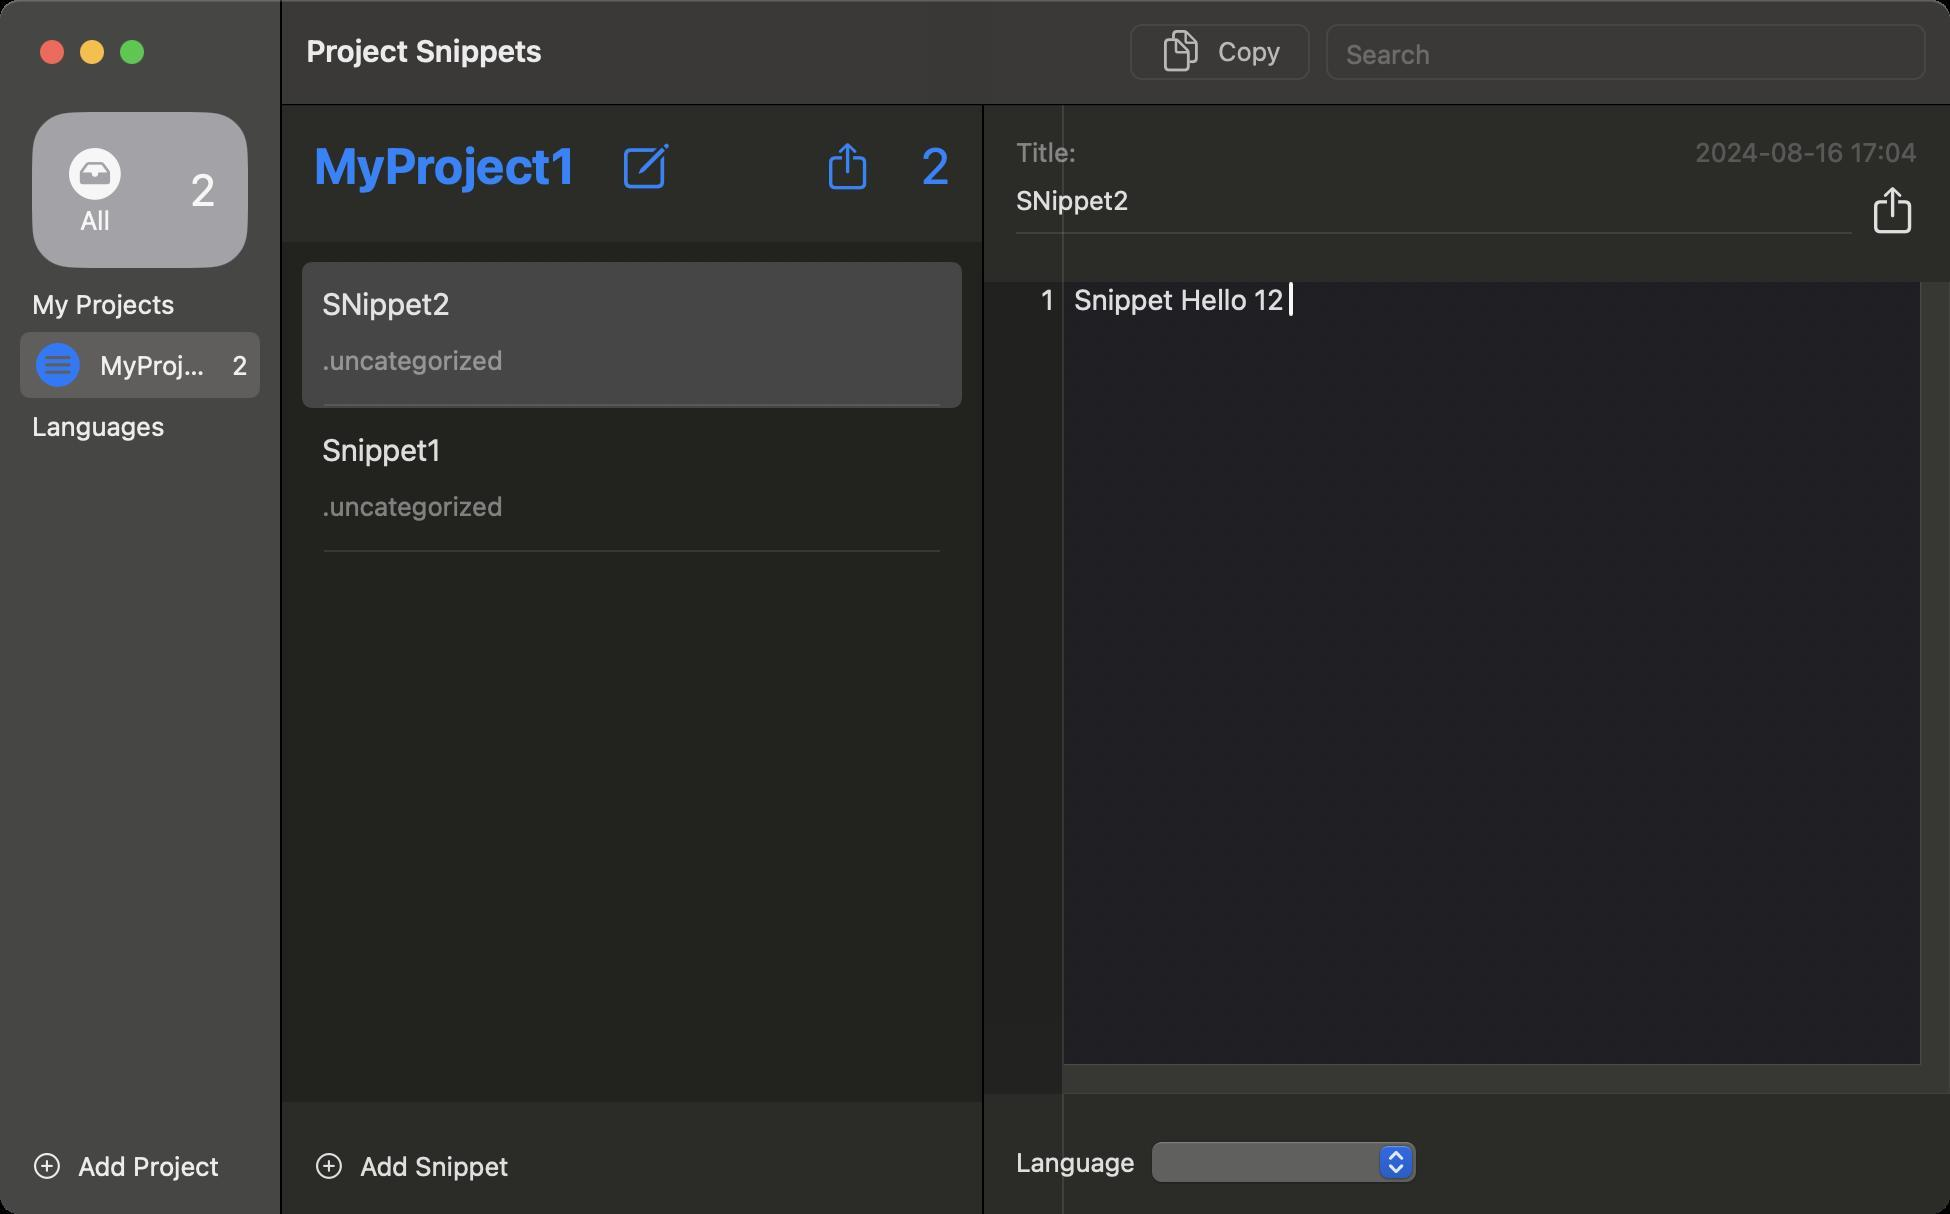
Accessibility tree:
{"name": "Project_Snippets", "role": "AXWindow", "description": null, "role_description": "standard window", "value": null, "position": "339.00;153.00", "size": "975;607", "children": [{"name": null, "role": "AXGroup", "description": null, "role_description": "group", "value": null, "position": "0.00;0.00", "size": "975;607", "children": [{"name": null, "role": "AXSplitGroup", "description": null, "role_description": "split group", "value": null, "position": "0.00;0.00", "size": "975;607", "children": [{"name": null, "role": "AXGroup", "description": null, "role_description": "group", "value": null, "position": "0.00;0.00", "size": "140;607", "children": [{"name": null, "role": "AXScrollArea", "description": null, "role_description": "scroll area", "value": null, "position": "0.00;52.00", "size": "140;499", "children": [{"name": null, "role": "AXOutline", "description": "Sidebar", "role_description": "outline", "value": null, "position": "0.00;52.00", "size": "140;499", "children": [{"name": null, "role": "AXRow", "description": null, "role_description": "outline row", "value": null, "position": "0.00;52.00", "size": "140;86", "children": [{"name": null, "role": "AXCell", "description": null, "role_description": "cell", "value": null, "position": "10.00;52.00", "size": "120;86", "children": [{"name": null, "role": "AXButton", "description": "All, 2", "role_description": "button", "value": null, "position": "16.00;56.00", "size": "108;78", "children": []}]}]}, {"name": null, "role": "AXRow", "description": null, "role_description": "outline row", "value": null, "position": "0.00;138.00", "size": "140;28", "children": [{"name": null, "role": "AXCell", "description": null, "role_description": "cell", "value": null, "position": "10.00;138.00", "size": "120;28", "children": [{"name": null, "role": "AXStaticText", "description": null, "role_description": "text", "value": "My Projects", "position": "16.00;144.00", "size": "72;16", "children": []}]}]}, {"name": null, "role": "AXRow", "description": null, "role_description": "outline row", "value": null, "position": "0.00;166.00", "size": "140;33", "children": [{"name": null, "role": "AXCell", "description": null, "role_description": "cell", "value": null, "position": "10.00;166.00", "size": "120;33", "children": [{"name": null, "role": "AXButton", "description": "MyProject1, 2", "role_description": "button", "value": null, "position": "16.00;170.00", "size": "108;25", "children": []}]}]}, {"name": null, "role": "AXRow", "description": null, "role_description": "outline row", "value": null, "position": "0.00;199.00", "size": "140;28", "children": [{"name": null, "role": "AXCell", "description": null, "role_description": "cell", "value": null, "position": "10.00;199.00", "size": "120;28", "children": [{"name": null, "role": "AXStaticText", "description": null, "role_description": "text", "value": "Languages", "position": "16.00;205.00", "size": "66;16", "children": []}]}]}, {"name": null, "role": "AXColumn", "description": null, "role_description": "column", "value": null, "position": "10.00;52.00", "size": "120;499", "children": []}]}]}, {"name": null, "role": "AXButton", "description": "Add Project", "role_description": "button", "value": null, "position": "17.00;575.00", "size": "93;16", "children": []}]}, {"name": null, "role": "AXSplitter", "description": null, "role_description": "splitter", "value": 140.0, "position": "140.00;52.00", "size": "1;555", "children": []}, {"name": null, "role": "AXGroup", "description": null, "role_description": "group", "value": null, "position": "141.00;0.00", "size": "350;607", "children": [{"name": null, "role": "AXStaticText", "description": null, "role_description": "text", "value": "MyProject1", "position": "157.00;68.00", "size": "131;29", "children": []}, {"name": null, "role": "AXImage", "description": "Compose", "role_description": "image", "value": null, "position": "312.00;70.00", "size": "25;25", "children": []}, {"name": null, "role": "AXButton", "description": "Share", "role_description": "button", "value": null, "position": "414.50;70.00", "size": "19;25", "children": []}, {"name": null, "role": "AXStaticText", "description": null, "role_description": "text", "value": "2", "position": "460.50;68.00", "size": "14;29", "children": []}, {"name": null, "role": "AXScrollArea", "description": null, "role_description": "scroll area", "value": null, "position": "141.00;121.00", "size": "350;430", "children": [{"name": null, "role": "AXTable", "description": null, "role_description": "list", "value": null, "position": "141.00;121.00", "size": "350;430", "children": [{"name": null, "role": "AXRow", "description": null, "role_description": "table row", "value": null, "position": "141.00;131.00", "size": "350;73", "children": [{"name": null, "role": "AXCell", "description": null, "role_description": "cell", "value": null, "position": "157.00;131.00", "size": "318;73", "children": [{"name": null, "role": "AXButton", "description": "SNippet2, .uncategorized", "role_description": "button", "value": null, "position": "161.00;142.00", "size": "310;61", "children": []}]}]}, {"name": null, "role": "AXRow", "description": null, "role_description": "table row", "value": null, "position": "141.00;204.00", "size": "350;73", "children": [{"name": null, "role": "AXCell", "description": null, "role_description": "cell", "value": null, "position": "157.00;204.00", "size": "318;73", "children": [{"name": null, "role": "AXButton", "description": "Snippet1, .uncategorized", "role_description": "button", "value": null, "position": "161.00;215.00", "size": "310;61", "children": []}]}]}, {"name": null, "role": "AXColumn", "description": null, "role_description": "column", "value": null, "position": "151.00;121.00", "size": "330;430", "children": []}]}]}, {"name": null, "role": "AXButton", "description": "Add Snippet", "role_description": "button", "value": null, "position": "158.00;575.00", "size": "96;16", "children": []}]}, {"name": null, "role": "AXSplitter", "description": null, "role_description": "splitter", "value": 350.0, "position": "491.00;52.00", "size": "1;555", "children": []}, {"name": null, "role": "AXGroup", "description": null, "role_description": "group", "value": null, "position": "492.00;0.00", "size": "483;607", "children": [{"name": null, "role": "AXStaticText", "description": null, "role_description": "text", "value": "Title:", "position": "508.00;68.00", "size": "30;16", "children": []}, {"name": null, "role": "AXStaticText", "description": null, "role_description": "text", "value": "2024-08-16 17:04", "position": "847.50;68.00", "size": "112;16", "children": []}, {"name": null, "role": "AXTextField", "description": null, "role_description": "text field", "value": "SNippet2", "position": "508.00;92.00", "size": "418;16", "children": []}, {"name": null, "role": "AXButton", "description": "Share", "role_description": "button", "value": null, "position": "937.00;92.00", "size": "19;25", "children": []}, {"name": null, "role": "AXScrollArea", "description": null, "role_description": "scroll area", "value": null, "position": "492.00;141.00", "size": "483;406", "children": [{"name": null, "role": "AXTextArea", "description": null, "role_description": "text entry area", "value": "Snippet Hello 12 ", "position": "532.00;141.00", "size": "428;391", "children": []}, {"name": null, "role": "AXScrollBar", "description": null, "role_description": "scroll bar", "value": 0.0, "position": "532.00;532.00", "size": "428;15", "children": []}, {"name": null, "role": "AXScrollBar", "description": null, "role_description": "scroll bar", "value": 0.0, "position": "960.00;141.00", "size": "15;391", "children": []}, {"name": null, "role": "AXRuler", "description": null, "role_description": "ruler", "value": null, "position": "492.00;141.00", "size": "40;406", "children": []}]}, {"name": null, "role": "AXStaticText", "description": null, "role_description": "text", "value": "Language", "position": "508.00;573.00", "size": "60;16", "children": []}, {"name": null, "role": "AXPopUpButton", "description": null, "role_description": "pop up button", "value": "Xml", "position": "576.00;571.00", "size": "132;20", "children": []}]}]}]}, {"name": null, "role": "AXToolbar", "description": null, "role_description": "toolbar", "value": null, "position": "0.00;0.00", "size": "975;52", "children": [{"name": null, "role": "AXButton", "description": "Copy", "role_description": "button", "value": null, "position": "561.00;0.00", "size": "98;52", "children": [{"name": null, "role": "AXButton", "description": "Copy", "role_description": "button", "value": null, "position": "570.00;14.00", "size": "80;24", "children": []}]}, {"name": null, "role": "AXGroup", "description": null, "role_description": "group", "value": null, "position": "659.00;0.00", "size": "308;52", "children": [{"name": null, "role": "AXTextField", "description": null, "role_description": "text field", "value": "", "position": "663.00;12.00", "size": "300;28", "children": []}]}]}, {"name": null, "role": "AXButton", "description": null, "role_description": "close button", "value": null, "position": "19.00;18.00", "size": "14;16", "children": []}, {"name": null, "role": "AXButton", "description": null, "role_description": "full screen button", "value": null, "position": "59.00;18.00", "size": "14;16", "children": [{"name": null, "role": "AXGroup", "description": null, "role_description": "group", "value": null, "position": "59.00;18.00", "size": "14;16", "children": [{"name": null, "role": "AXGroup", "description": null, "role_description": "group", "value": null, "position": "59.00;18.00", "size": "14;16", "children": []}]}]}, {"name": null, "role": "AXButton", "description": null, "role_description": "minimize button", "value": null, "position": "39.00;18.00", "size": "14;16", "children": []}, {"name": null, "role": "AXStaticText", "description": null, "role_description": "text", "value": "Project Snippets", "position": "149.00;0.00", "size": "412;52", "children": []}]}